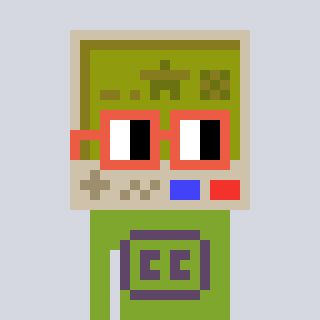
a pixel art character with square orange glasses, a gameboy-shaped head and a slimegreen-colored body on a cool background